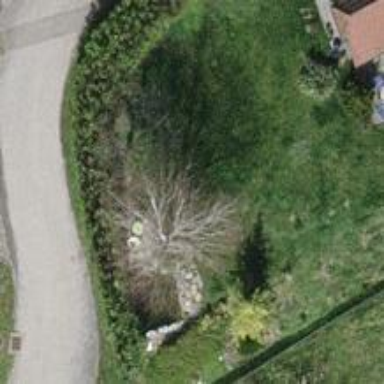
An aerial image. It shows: Beautiful tree in nature.